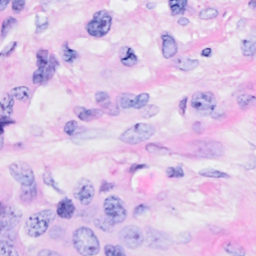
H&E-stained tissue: Breast